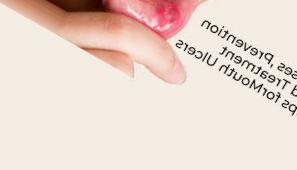
Condition: Mouth Ulcer